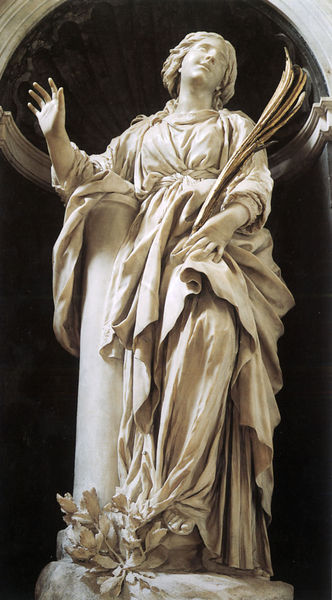
Titel: Skulptur der Hl. Bibiana
Künstler: Giovanni Lorenzo Bernini
Standort: Rom, Kirche St. Bibiana (EU - I - Latium)
Schlagwörter: blätter, fuß, hand, kopf, schatten, umhang, weiß, blume, finger, frau, kleid, licht, marmor, mund, nase, stirn, säule, blick, dame, gürtel, rock, augen, barock, falten, federn, halten, knoten, sockel, stehen, stein, hals, hände, figur, gewand, gold, rokkoko, blatt, pflanzen, kinn, skulptur, statue, lächeln, palmwedel, wedel, bildhauerei, faltenwurf, plastik, geneigt, foto, fotografie, erker, nische, stütze, zweig, sieg, sandale, untersicht, toga, flehen, eiche, eichenblatt, muschel, umahng, standbild, winken, bläter, gewandt, replika, markmor